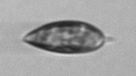
Label: Prorocentrum_triestinum